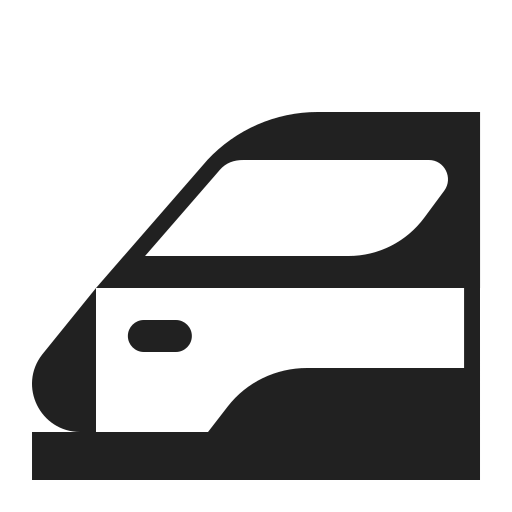
bullet train high contrast